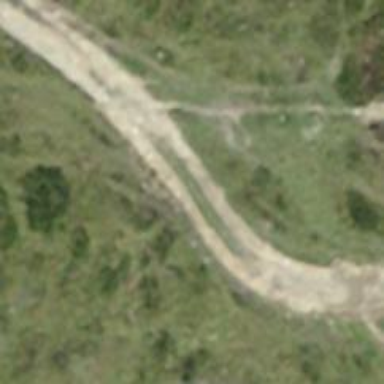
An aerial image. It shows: Unpaved track with grade5 track type.